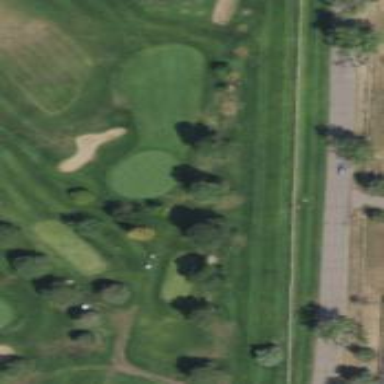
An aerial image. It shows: Golf hole.